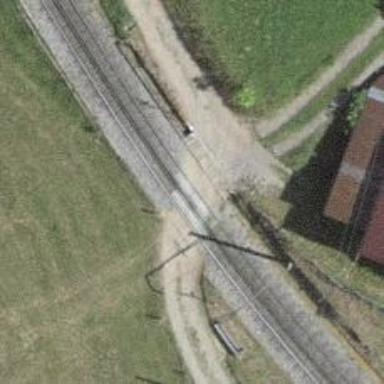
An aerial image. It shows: Level crossing along the railway.